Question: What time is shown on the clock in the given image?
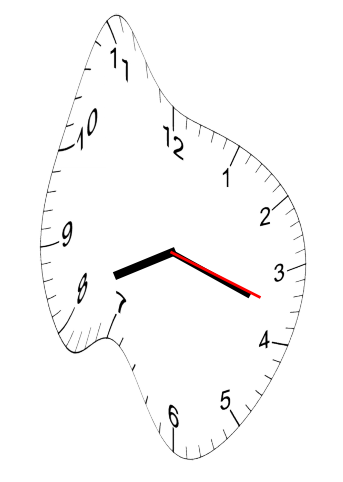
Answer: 08:18:18